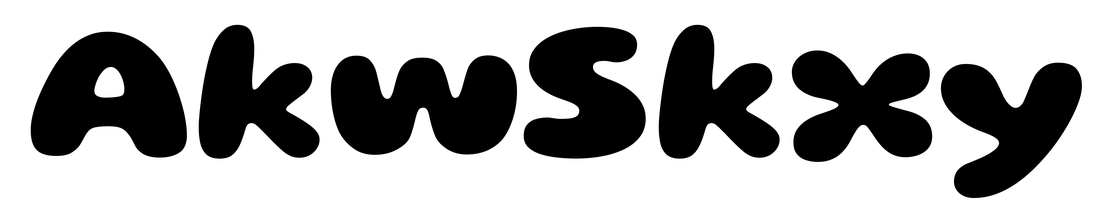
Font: Gluten_ExtraBold